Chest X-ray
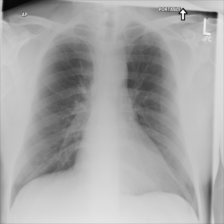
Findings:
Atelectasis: positive
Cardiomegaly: negative
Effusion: negative
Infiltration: negative
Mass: negative
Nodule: negative
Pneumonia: negative
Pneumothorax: negative
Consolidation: negative
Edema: negative
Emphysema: negative
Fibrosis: negative
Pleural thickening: negative
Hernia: negative